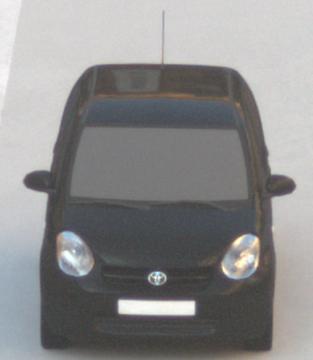
Make: Toyota
Model: Passo
Detailed model: Toyota Passo X Yururi
Model produced from: 2010
Model produced until: 2016
Doors: 5
Color: black
Road condition: dry road
Daytime: morning or afternoon
Contrast: low contrast